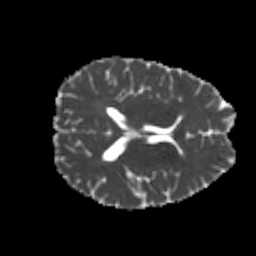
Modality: MD
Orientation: axial
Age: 18
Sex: male
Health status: healthy
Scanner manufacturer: philips
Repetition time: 7.387 s
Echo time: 0.08599 s